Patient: sex F, age 59
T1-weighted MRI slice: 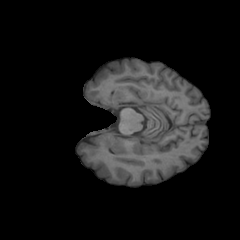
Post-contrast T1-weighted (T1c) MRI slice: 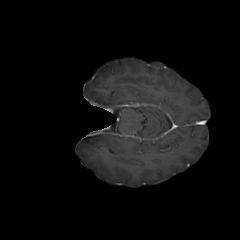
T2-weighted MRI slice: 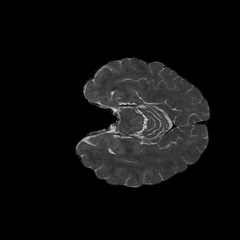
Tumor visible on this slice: no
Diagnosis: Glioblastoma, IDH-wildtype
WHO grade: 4